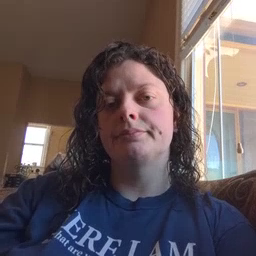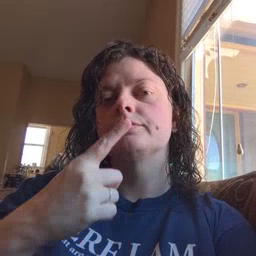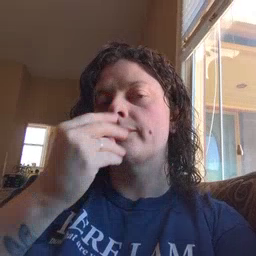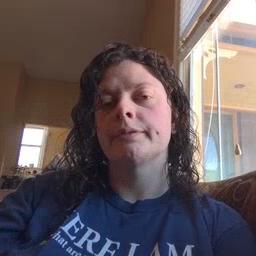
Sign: wolf